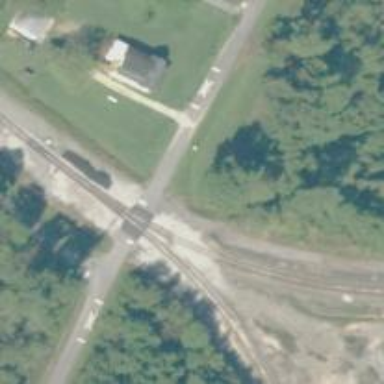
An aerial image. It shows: Level crossing along the railway.